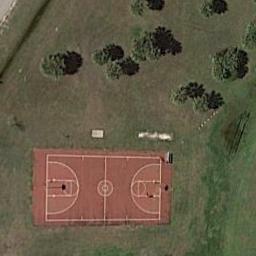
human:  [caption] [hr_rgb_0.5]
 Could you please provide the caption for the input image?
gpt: There is a red basketball court on the playground .

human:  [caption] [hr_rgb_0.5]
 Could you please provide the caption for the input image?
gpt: There is a basketball court in the middle of grass .

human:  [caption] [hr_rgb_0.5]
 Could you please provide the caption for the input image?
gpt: A basketball court on the lawn with some trees and some roads beside .

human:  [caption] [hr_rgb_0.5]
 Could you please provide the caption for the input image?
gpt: The basketball court is on the bare lawn,With several trees nearby .

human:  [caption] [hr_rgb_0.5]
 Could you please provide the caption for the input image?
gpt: The basketball court is surrounded by grass .